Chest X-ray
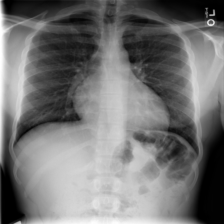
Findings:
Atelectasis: negative
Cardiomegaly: negative
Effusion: negative
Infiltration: negative
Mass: negative
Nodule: negative
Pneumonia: negative
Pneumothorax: negative
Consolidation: negative
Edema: negative
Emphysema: negative
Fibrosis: negative
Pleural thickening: negative
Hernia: negative